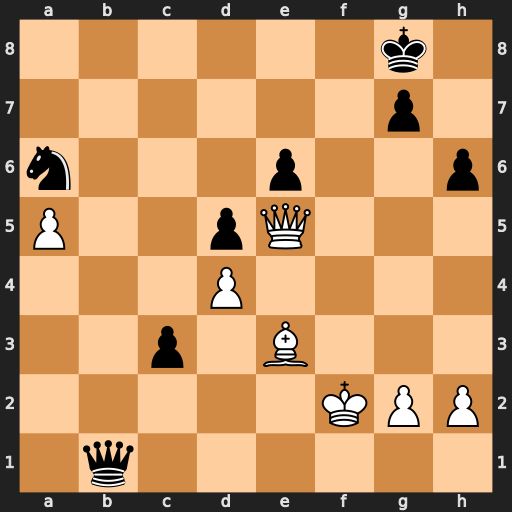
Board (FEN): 6k1/6p1/n3p2p/P2pQ3/3P4/2p1B3/5KPP/1q6
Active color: w
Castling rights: -
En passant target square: -
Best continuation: Qxe6+ Kh7 Qxa6